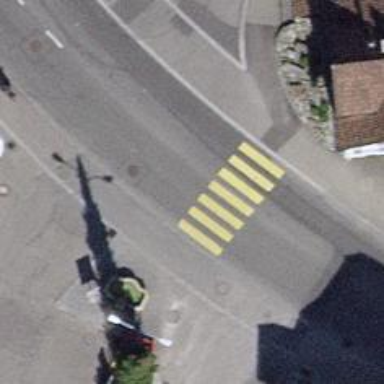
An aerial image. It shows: Uncontrolled zebra crossing on the road.